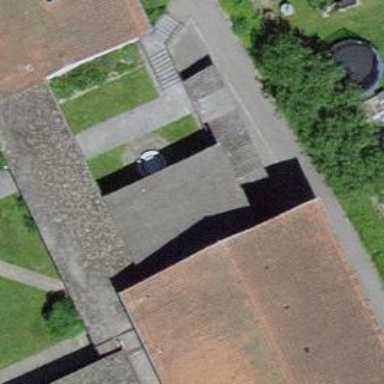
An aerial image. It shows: School building with roof.